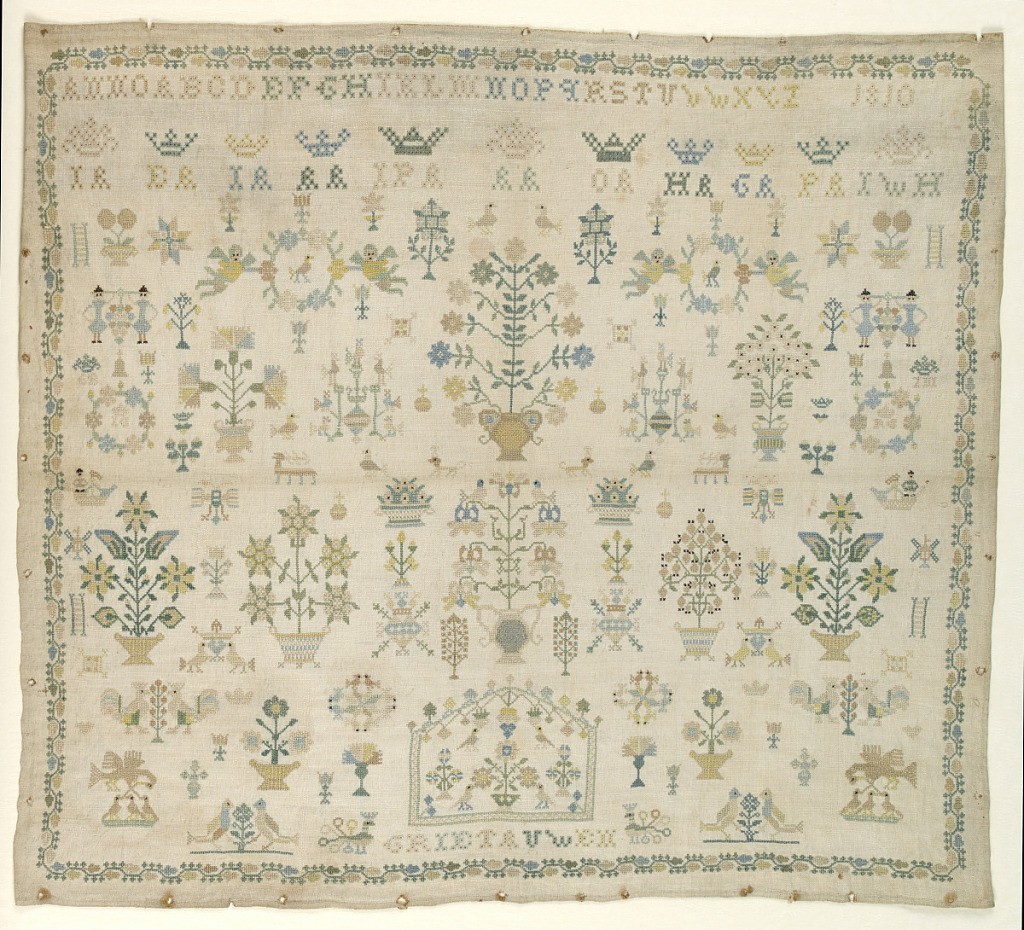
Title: Sampler
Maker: Griet Ruwen
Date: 1810
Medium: silk embroidery on cotton foundation Technique: embroidered in cross and eyelet stitches on plain weave foundation
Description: Alphabet, crowned monograms, and field of assorted motifs within an acorn vine.